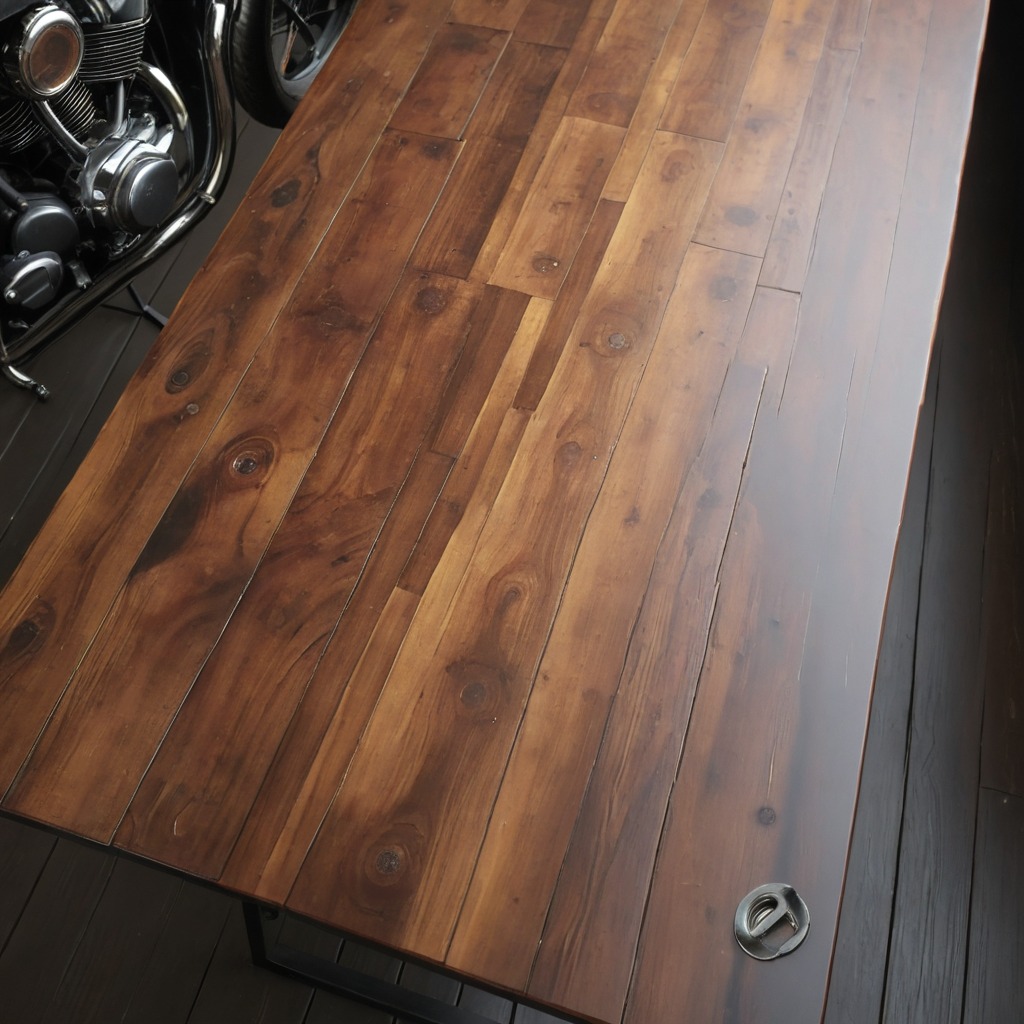
A metal nut is lying on an oil-spilled wooden table in a vintage motorcycle garage.